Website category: game
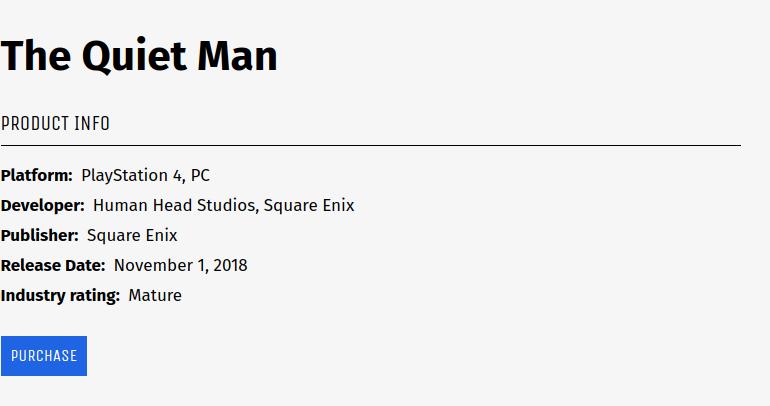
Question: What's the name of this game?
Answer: The Quiet Man

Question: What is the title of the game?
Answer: The Quiet Man

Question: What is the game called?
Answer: The Quiet Man

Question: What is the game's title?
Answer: The Quiet Man

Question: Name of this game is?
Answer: The Quiet Man

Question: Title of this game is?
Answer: The Quiet Man

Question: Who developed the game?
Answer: Human Head Studios, Square Enix

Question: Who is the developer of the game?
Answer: Human Head Studios, Square Enix

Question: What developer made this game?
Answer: Human Head Studios, Square Enix

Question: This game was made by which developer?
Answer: Human Head Studios, Square Enix

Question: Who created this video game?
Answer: Human Head Studios, Square Enix

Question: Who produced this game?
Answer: Human Head Studios, Square Enix

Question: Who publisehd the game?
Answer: Square Enix

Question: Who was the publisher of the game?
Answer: Square Enix

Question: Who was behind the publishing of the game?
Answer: Square Enix

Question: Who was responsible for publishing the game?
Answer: Square Enix

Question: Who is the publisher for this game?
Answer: Square Enix

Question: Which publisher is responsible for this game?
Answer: Square Enix

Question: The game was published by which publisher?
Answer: Square Enix

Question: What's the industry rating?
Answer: Mature

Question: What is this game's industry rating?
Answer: Mature

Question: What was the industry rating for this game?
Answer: Mature

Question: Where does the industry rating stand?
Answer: Mature

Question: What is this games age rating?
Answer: Mature

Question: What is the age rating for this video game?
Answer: Mature

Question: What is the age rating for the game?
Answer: Mature

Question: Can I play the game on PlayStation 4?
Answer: yes

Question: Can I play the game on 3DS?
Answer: no

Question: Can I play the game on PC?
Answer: yes

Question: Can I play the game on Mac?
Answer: no

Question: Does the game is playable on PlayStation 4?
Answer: yes

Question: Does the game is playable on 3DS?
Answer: no

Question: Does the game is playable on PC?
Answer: yes

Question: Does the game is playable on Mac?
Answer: no

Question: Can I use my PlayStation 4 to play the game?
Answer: yes

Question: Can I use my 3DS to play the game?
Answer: no

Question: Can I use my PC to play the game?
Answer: yes

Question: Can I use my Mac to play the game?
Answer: no

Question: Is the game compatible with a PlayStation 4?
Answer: yes

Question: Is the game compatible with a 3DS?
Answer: no

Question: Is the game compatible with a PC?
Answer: yes

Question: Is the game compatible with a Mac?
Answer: no